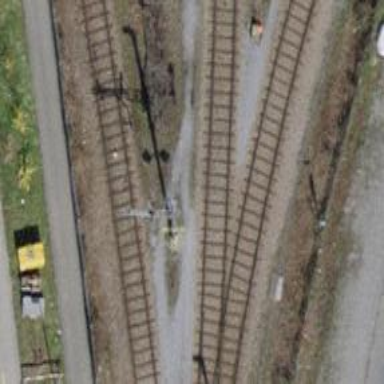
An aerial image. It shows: Single-track spur railway line.